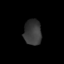
Tissue: skin
Cell type: T cells
Senescence score: 0.1973
Nuclear area (px): 440
Mean DAPI intensity: 56.384